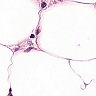
Metastatic tissue present: yes